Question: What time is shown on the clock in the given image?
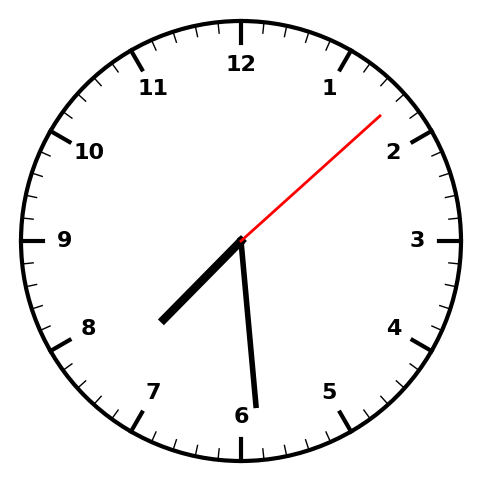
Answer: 07:29:08